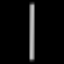
Label: line